Field crop: maize
Growth stage: 2
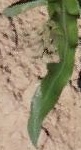
Species: maize